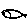
Label: fish